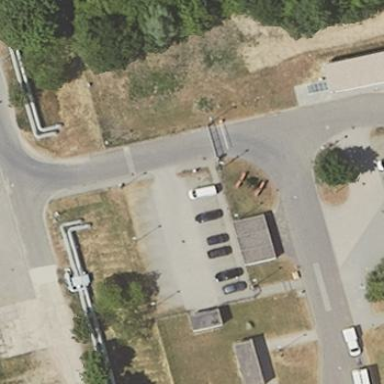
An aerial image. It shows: Parking area.